Question: I am looking for a control that looks like a 'TextBox' with an up and down button on the right hand side. As you click the buttons it should change the index of the selected item in the list. It should only show one item at a time. Hopefully this picture will better articulate what I am looking for:

I was hoping there was a way to style a 'ListBox' or 'ComboBox' to pull this off, but that does not seem possible. I considered using a slider, but my list of values may or may not have gaps, (i.e. it could be 150, 151,153,160,...).
I can get close with a 'ListBox' by setting the height, but it does not change the SelectedIndex as you scroll:
'''
<ListBox Height="23" Margin="5" VerticalAlignment="Center" HorizontalAlignment="Center">
<ListBoxItem>1</ListBoxItem>
<ListBoxItem>2</ListBoxItem>
<ListBoxItem>3</ListBoxItem>
<ListBoxItem>4</ListBoxItem>
<ListBoxItem>5</ListBoxItem>
</ListBox>
'''
A secondary question would be, is there away to set the number of items to display in a 'ListBox' before the scroll bars are added, instead of setting the height?
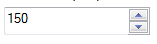
Answer: If you're using WinForms, there's a control for this purpose:
<URL>
For WPF, you may consider this one:
<URL>